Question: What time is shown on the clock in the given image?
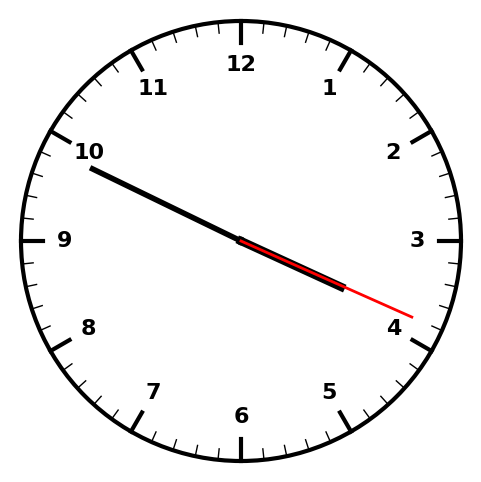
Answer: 03:49:19